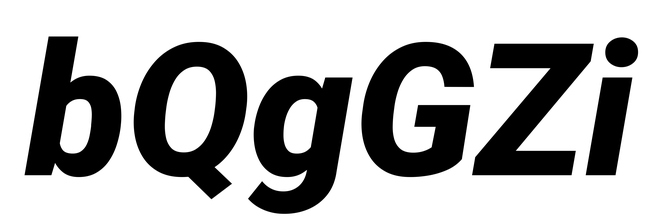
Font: Roboto-Italic_Black_Italic